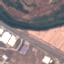
Land use / land cover: Highway